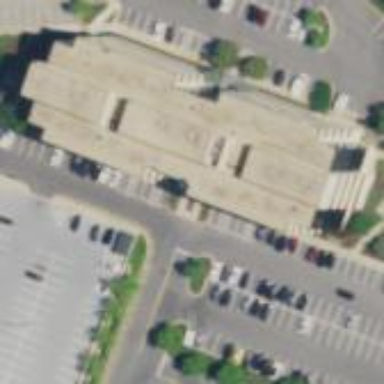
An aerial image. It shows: Building.